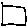
Label: square